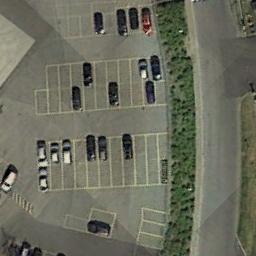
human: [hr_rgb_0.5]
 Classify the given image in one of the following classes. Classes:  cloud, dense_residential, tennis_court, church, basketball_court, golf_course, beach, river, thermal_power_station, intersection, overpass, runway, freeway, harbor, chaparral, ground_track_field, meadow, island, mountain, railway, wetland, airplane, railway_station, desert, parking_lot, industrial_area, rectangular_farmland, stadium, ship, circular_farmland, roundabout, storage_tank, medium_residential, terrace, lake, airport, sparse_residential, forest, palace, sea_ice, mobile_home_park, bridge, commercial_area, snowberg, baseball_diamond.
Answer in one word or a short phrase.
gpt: parking_lot